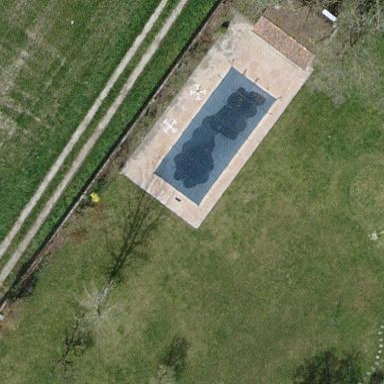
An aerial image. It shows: Outdoor swimming pool in leisure land.